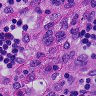
Metastatic tissue present: no